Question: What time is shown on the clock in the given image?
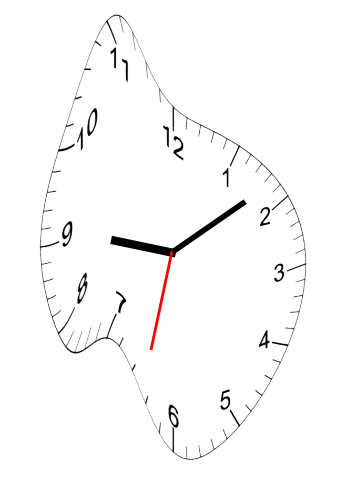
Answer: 09:08:32